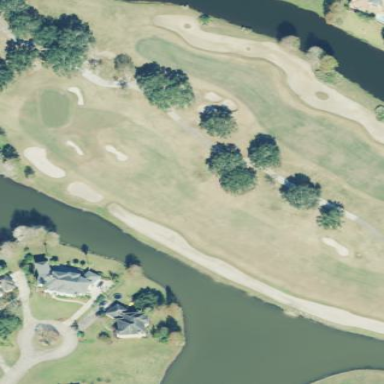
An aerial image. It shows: Sandy area is golf bunker.